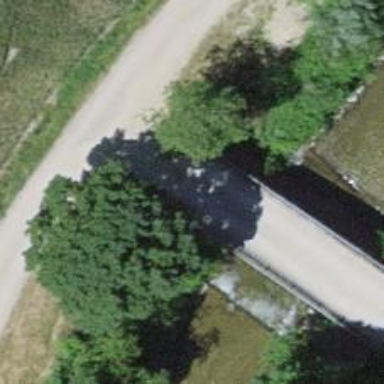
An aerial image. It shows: Track road on bridge.